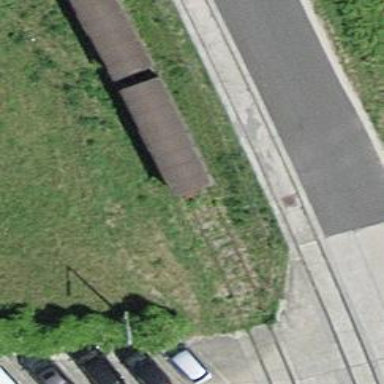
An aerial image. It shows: Single railway spur track.